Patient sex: M
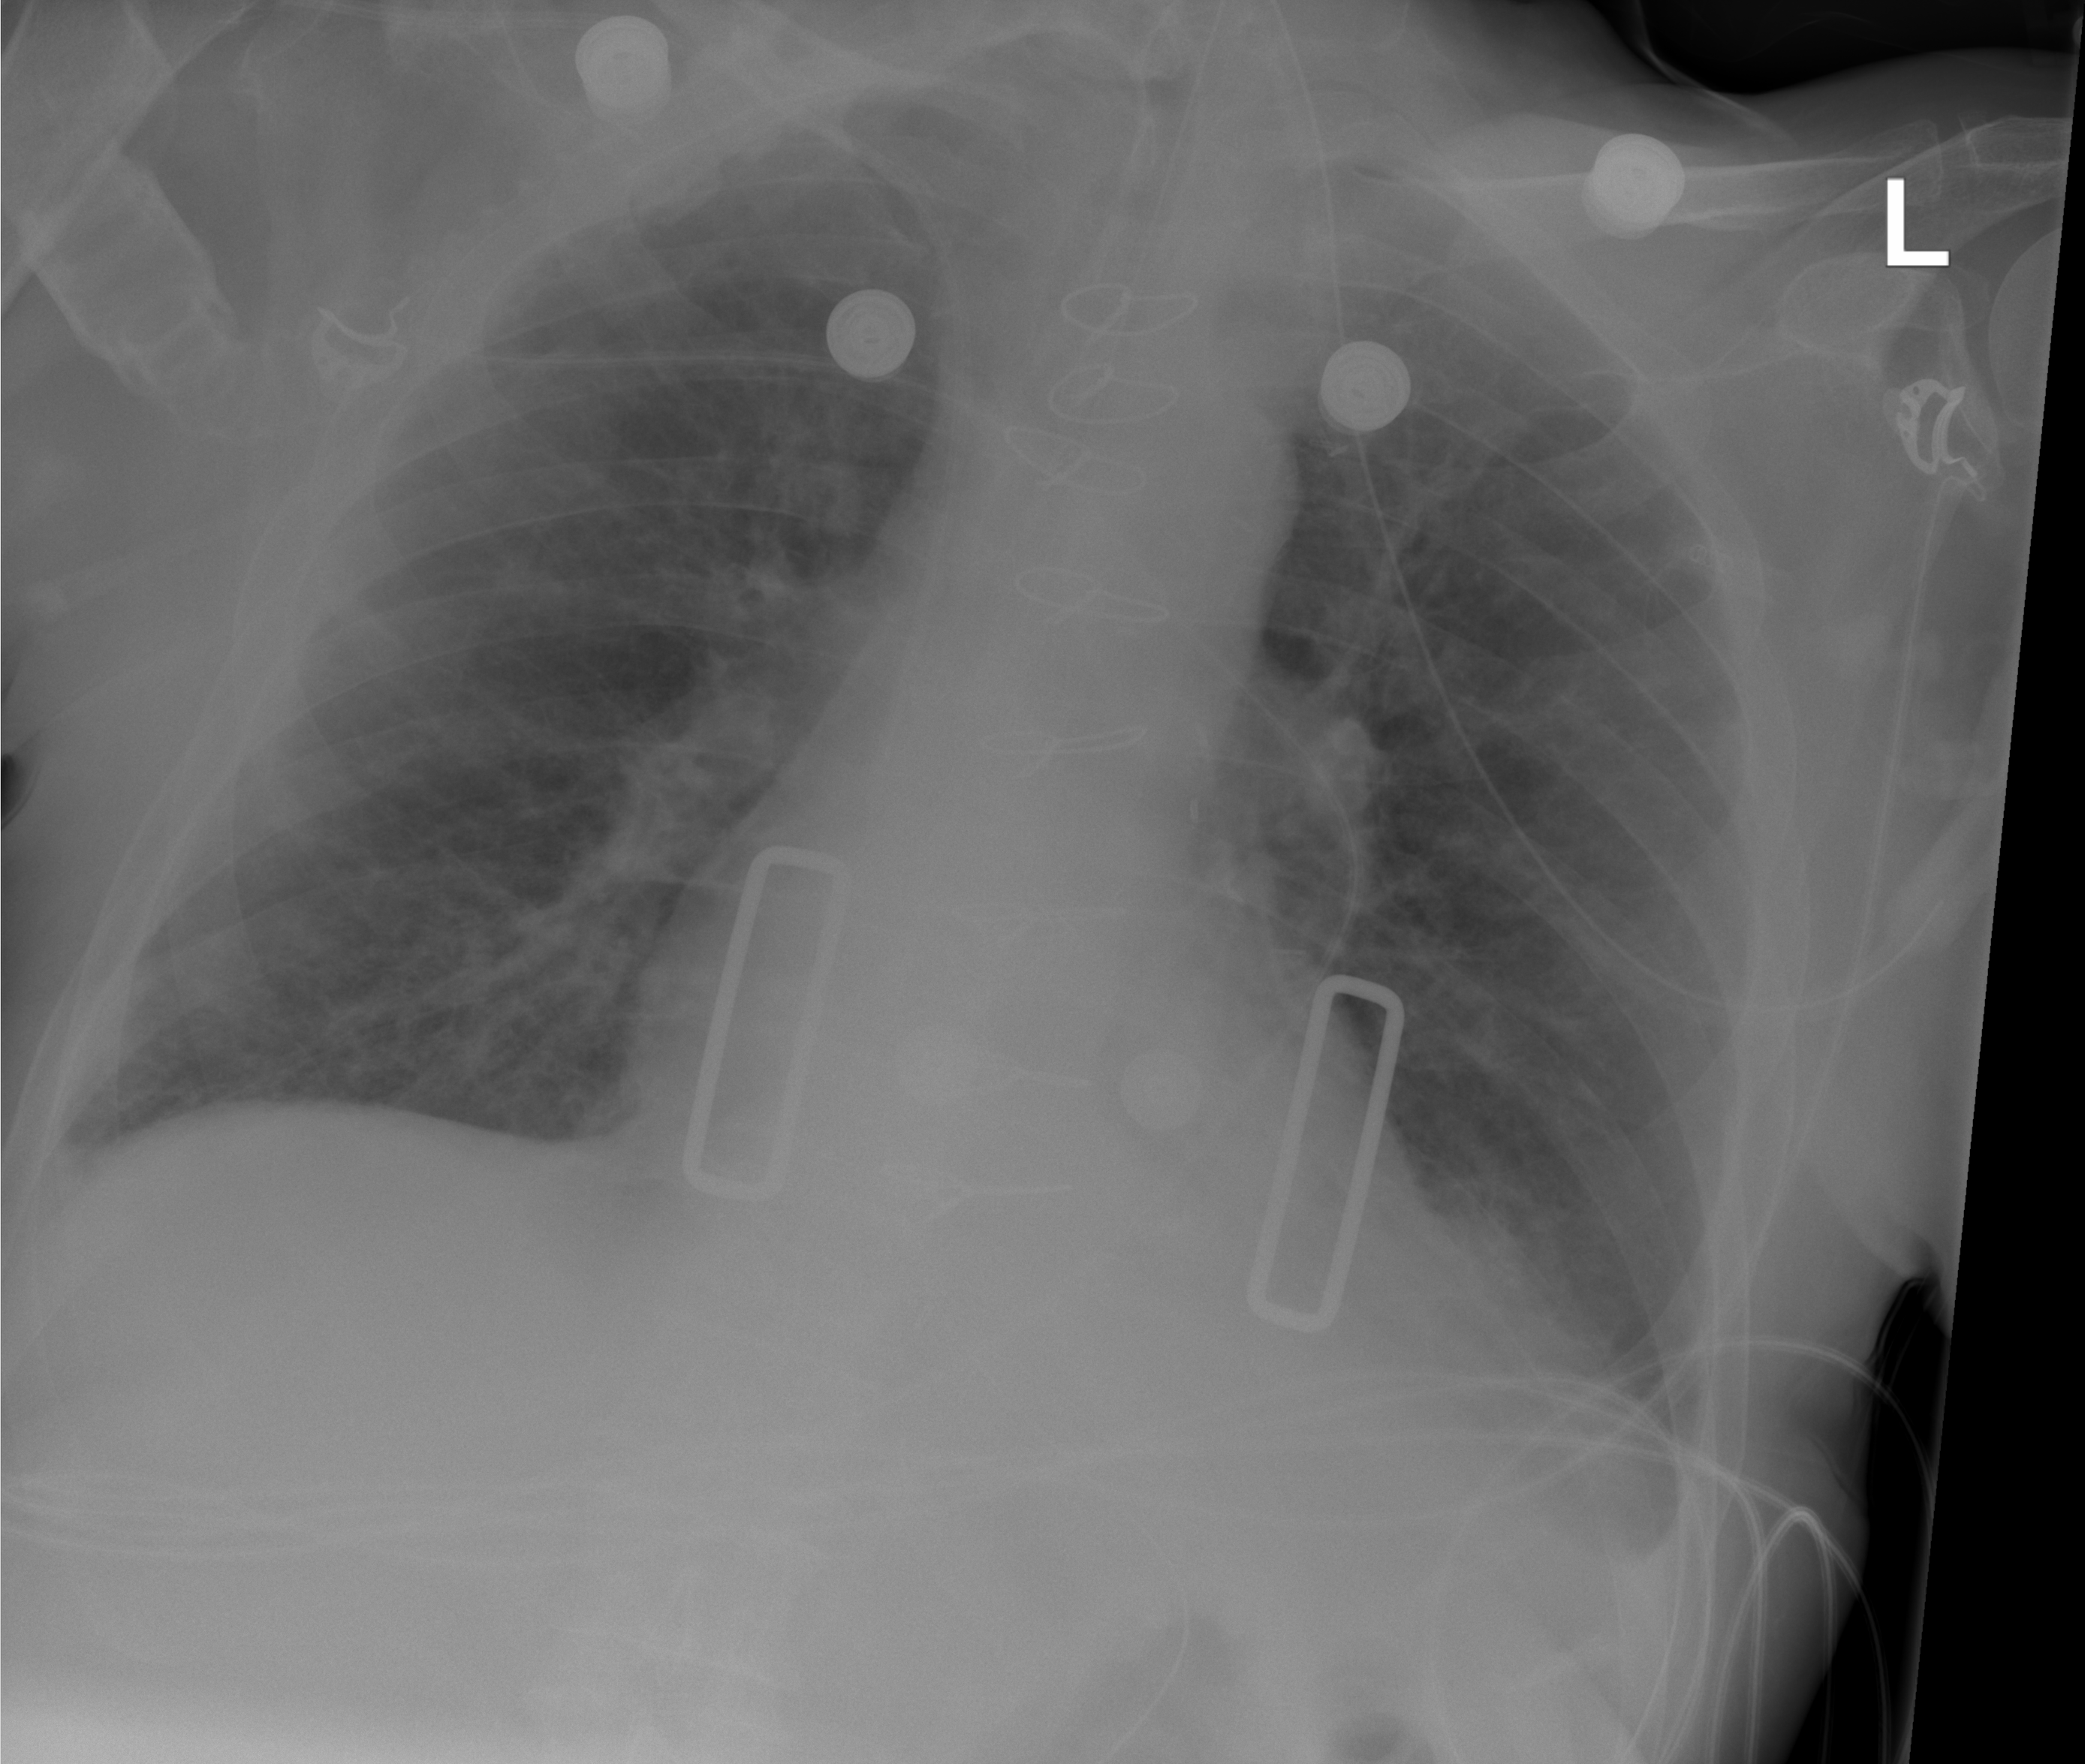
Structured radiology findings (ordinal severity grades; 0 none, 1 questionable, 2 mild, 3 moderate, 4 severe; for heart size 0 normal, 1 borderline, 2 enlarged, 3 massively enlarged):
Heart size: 0
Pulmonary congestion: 2
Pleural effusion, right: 0
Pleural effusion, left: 2
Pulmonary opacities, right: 2
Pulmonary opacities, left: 0
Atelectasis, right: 2
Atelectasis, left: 2